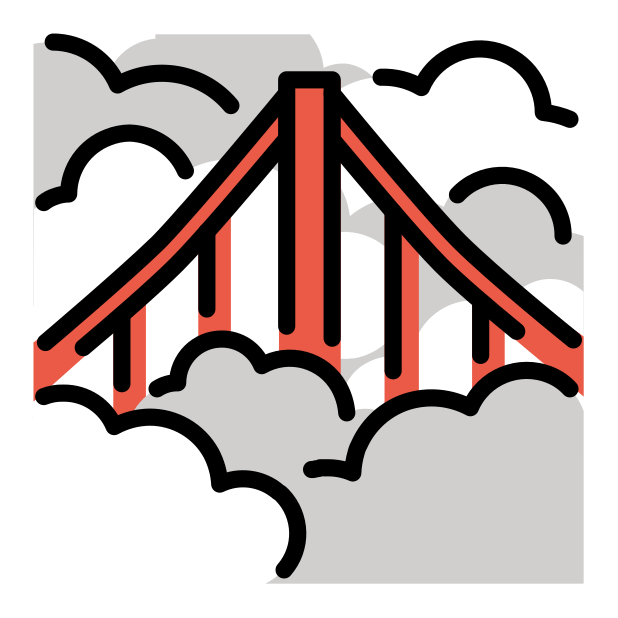
Emoji: 🌁
Name: foggy
Unicode: 0x1f301